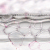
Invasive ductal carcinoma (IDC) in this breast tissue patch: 0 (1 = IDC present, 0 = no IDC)